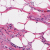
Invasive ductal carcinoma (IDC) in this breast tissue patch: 1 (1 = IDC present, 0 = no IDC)